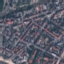
Land use / land cover: Residential